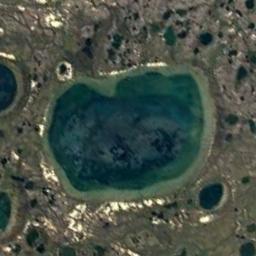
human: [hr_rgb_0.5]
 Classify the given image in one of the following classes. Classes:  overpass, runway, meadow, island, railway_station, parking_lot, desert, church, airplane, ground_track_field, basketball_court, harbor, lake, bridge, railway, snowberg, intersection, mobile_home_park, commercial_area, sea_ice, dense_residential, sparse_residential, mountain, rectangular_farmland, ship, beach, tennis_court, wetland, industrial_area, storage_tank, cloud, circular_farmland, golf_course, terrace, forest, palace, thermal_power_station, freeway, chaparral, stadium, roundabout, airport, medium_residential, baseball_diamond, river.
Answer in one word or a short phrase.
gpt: lake